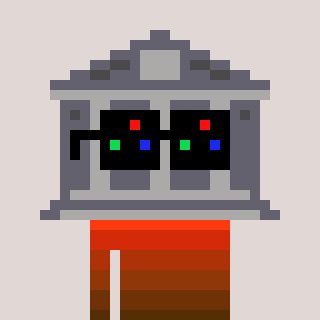
a pixel art character with square black sunglasses, a bank-shaped head and a teal-colored body on a warm background